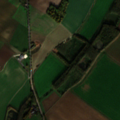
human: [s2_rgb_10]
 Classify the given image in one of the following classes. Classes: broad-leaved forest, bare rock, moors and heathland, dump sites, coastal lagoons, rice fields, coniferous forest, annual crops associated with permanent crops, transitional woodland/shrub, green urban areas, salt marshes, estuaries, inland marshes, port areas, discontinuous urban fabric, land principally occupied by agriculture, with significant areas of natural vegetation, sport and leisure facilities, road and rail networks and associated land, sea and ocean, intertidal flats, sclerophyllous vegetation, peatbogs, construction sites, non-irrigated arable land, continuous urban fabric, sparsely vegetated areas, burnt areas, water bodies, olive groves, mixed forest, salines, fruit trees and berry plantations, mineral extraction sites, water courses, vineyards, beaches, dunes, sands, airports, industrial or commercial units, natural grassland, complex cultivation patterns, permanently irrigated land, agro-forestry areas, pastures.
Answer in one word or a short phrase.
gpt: sport and leisure facilities, non-irrigated arable land, pastures